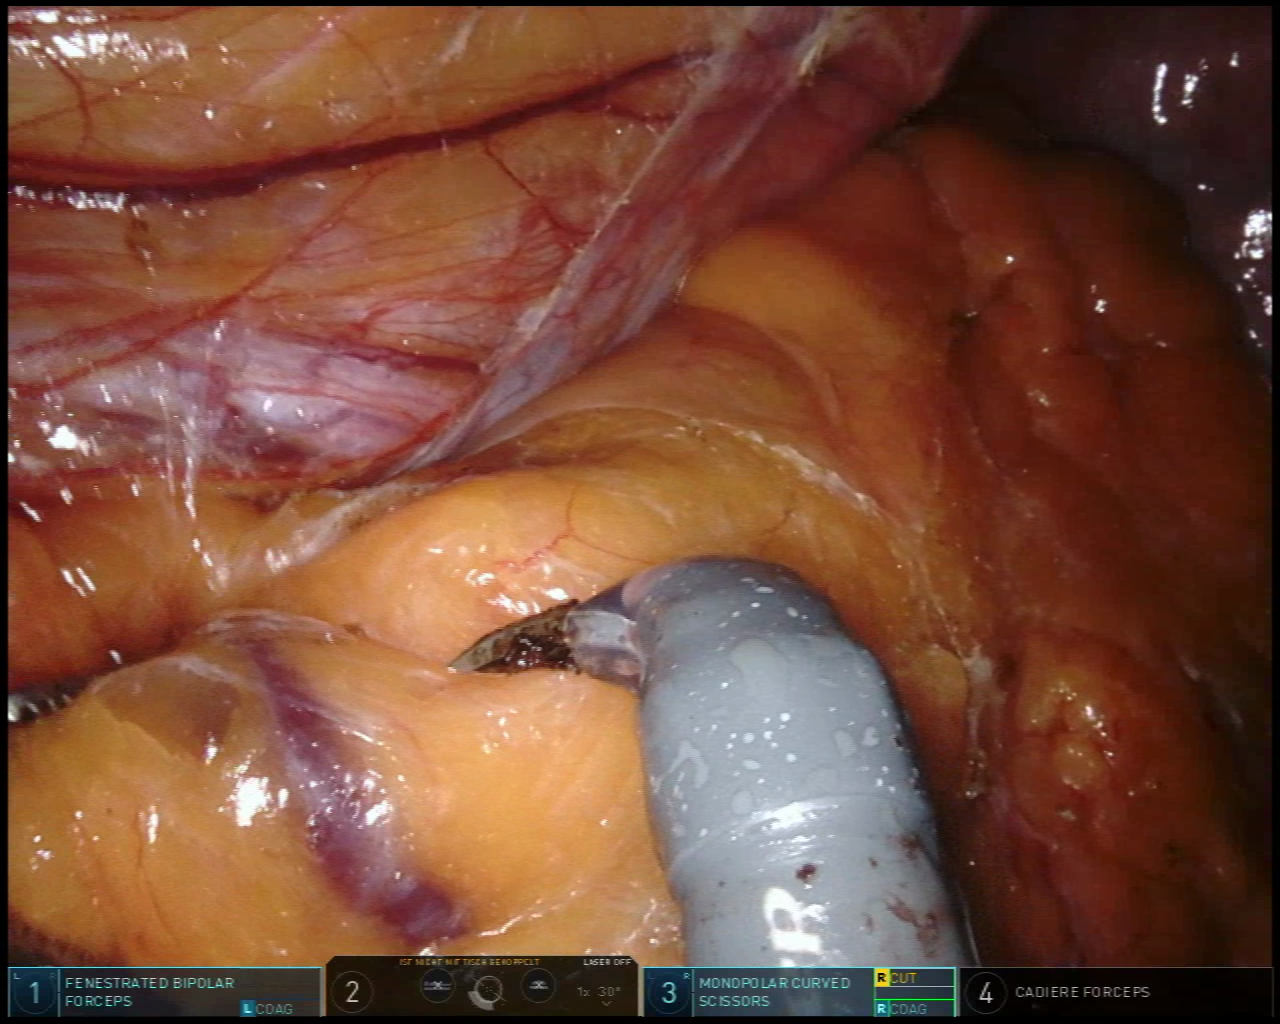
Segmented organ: ureter
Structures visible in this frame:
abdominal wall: yes
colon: no
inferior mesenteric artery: no
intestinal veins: no
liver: no
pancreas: no
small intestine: no
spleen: no
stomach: no
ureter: yes
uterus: no
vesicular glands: no